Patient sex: M
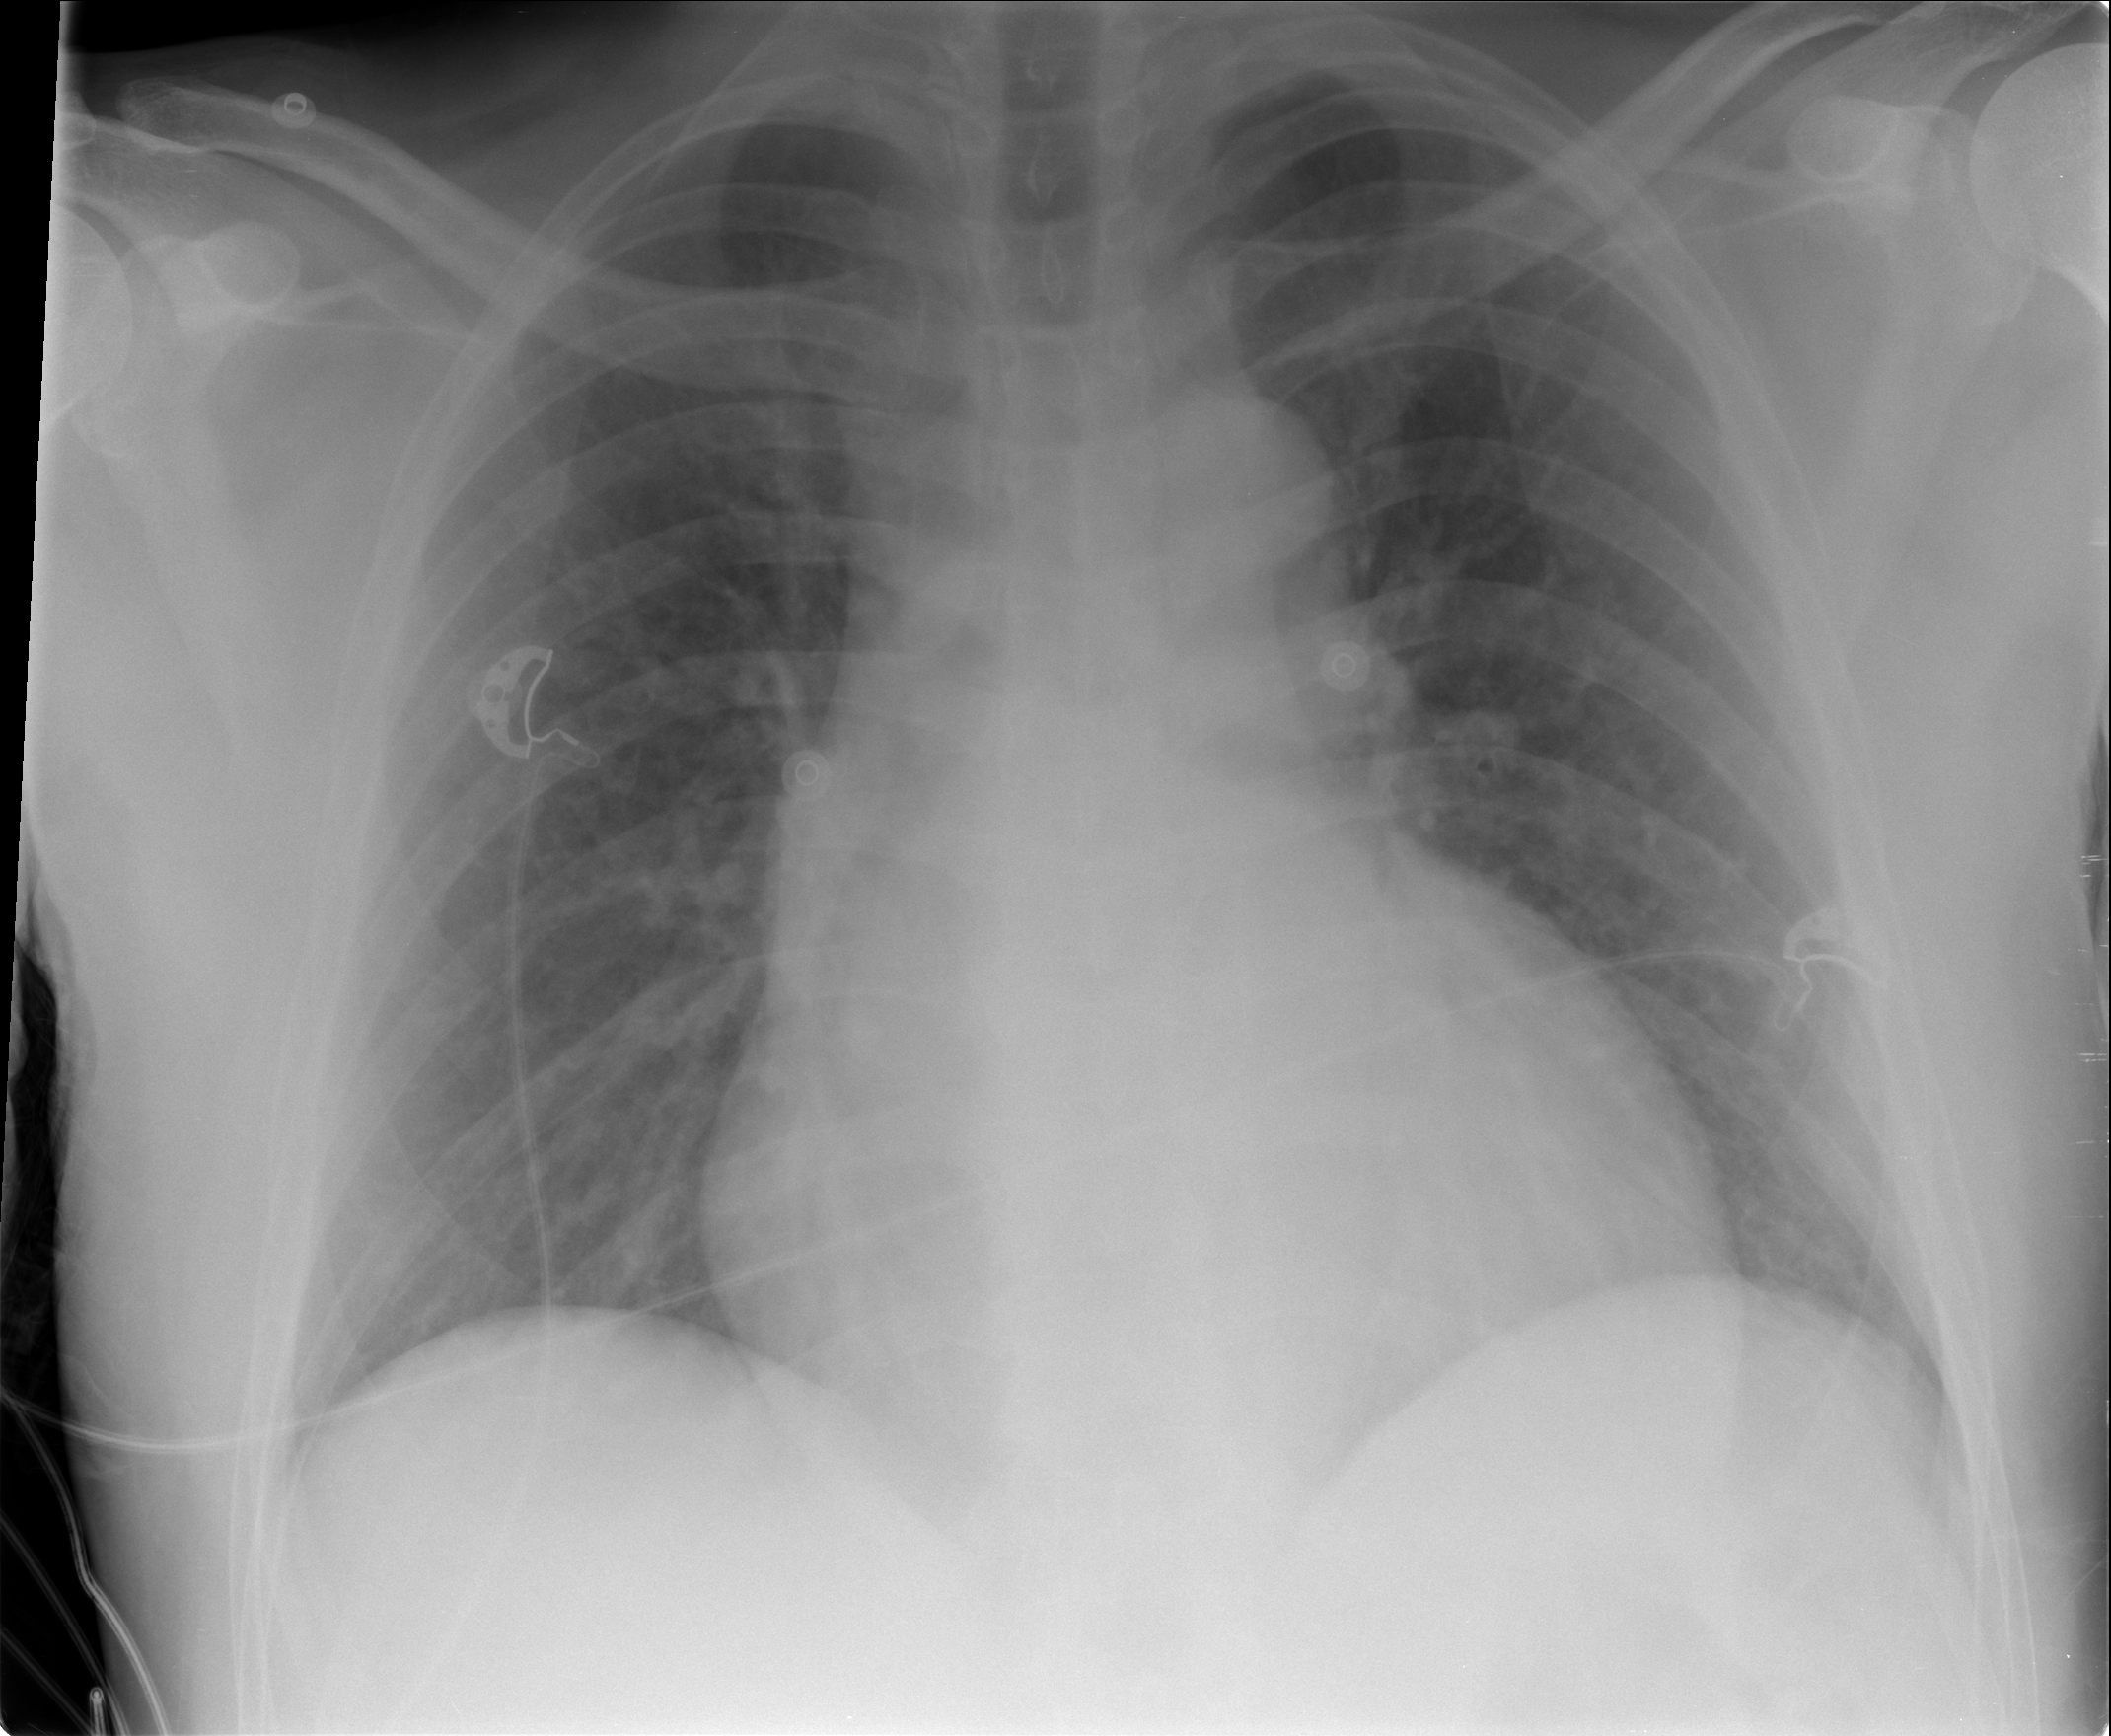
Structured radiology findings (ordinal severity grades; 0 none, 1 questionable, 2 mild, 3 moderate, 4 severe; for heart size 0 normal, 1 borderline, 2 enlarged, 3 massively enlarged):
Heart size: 3
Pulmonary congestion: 2
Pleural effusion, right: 0
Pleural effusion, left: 0
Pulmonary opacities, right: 0
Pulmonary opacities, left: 0
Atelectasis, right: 0
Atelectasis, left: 0